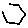
Label: hexagon